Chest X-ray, AP view. Patient: 46 years old, sex M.
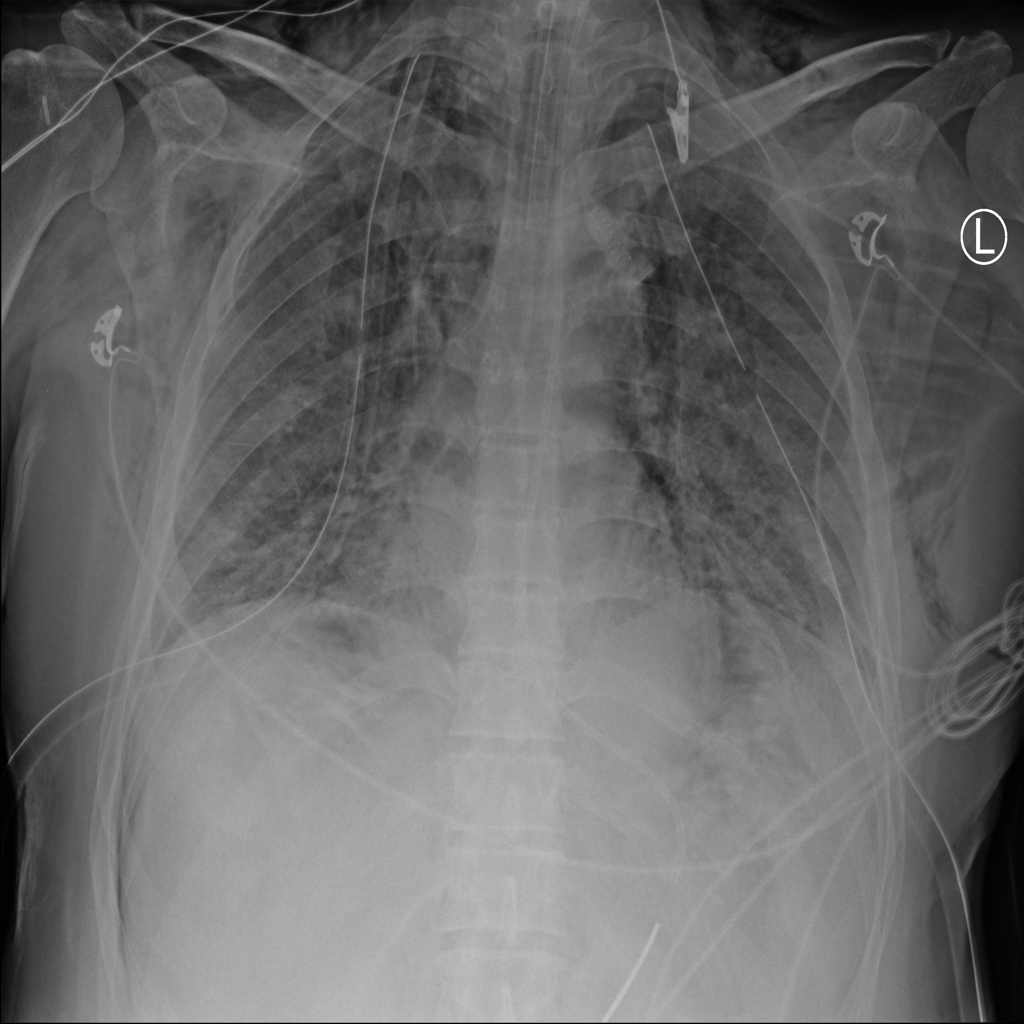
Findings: Effusion, Emphysema, Pneumothorax